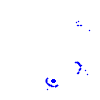
Particle: pion